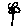
Label: flower